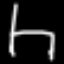
Label: chair